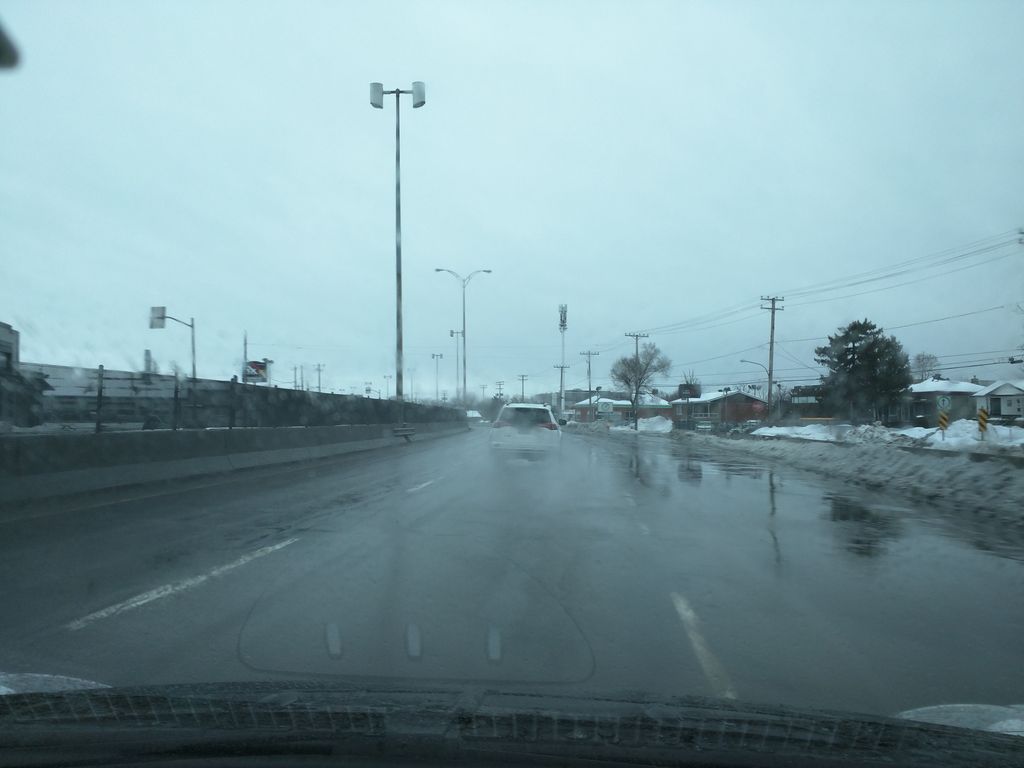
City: montreal